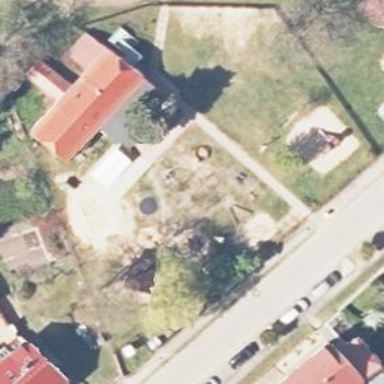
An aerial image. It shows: Kindergarten.